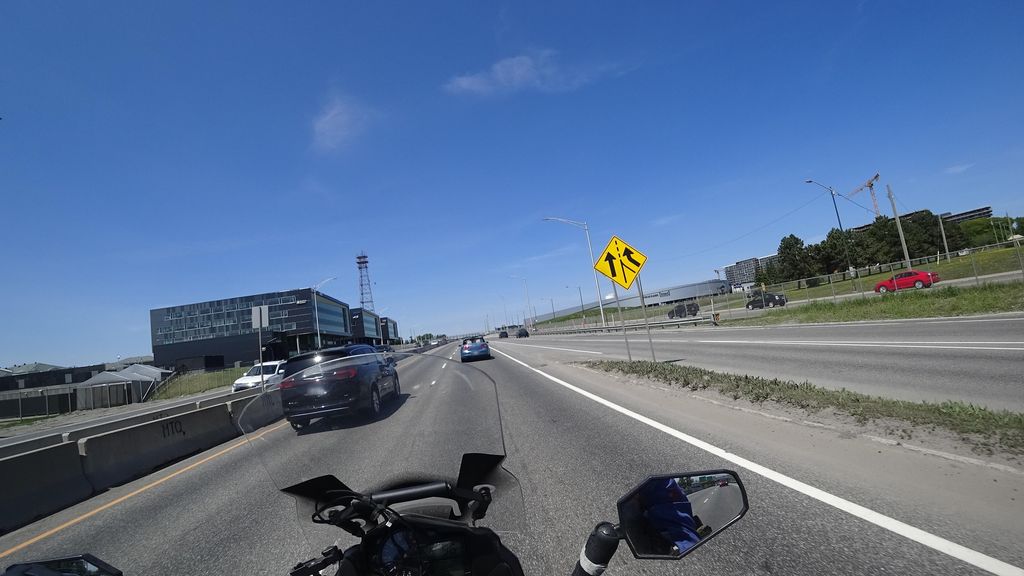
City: quebec_city